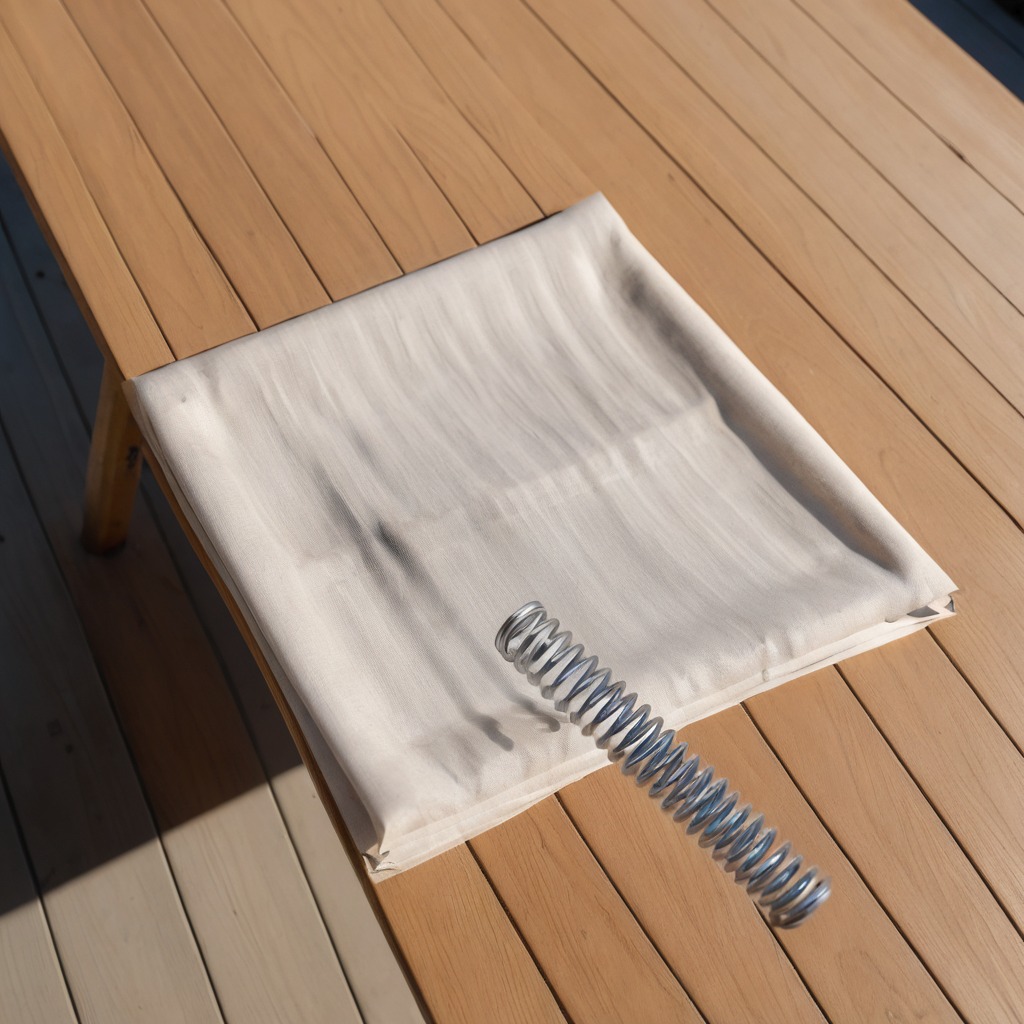
A coiled metal spring lies on a clean wooden table covered with a plain fabric table cloth in an outdoor workshop during daytime bright natural light soft shadows worn but beneath the cloth